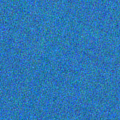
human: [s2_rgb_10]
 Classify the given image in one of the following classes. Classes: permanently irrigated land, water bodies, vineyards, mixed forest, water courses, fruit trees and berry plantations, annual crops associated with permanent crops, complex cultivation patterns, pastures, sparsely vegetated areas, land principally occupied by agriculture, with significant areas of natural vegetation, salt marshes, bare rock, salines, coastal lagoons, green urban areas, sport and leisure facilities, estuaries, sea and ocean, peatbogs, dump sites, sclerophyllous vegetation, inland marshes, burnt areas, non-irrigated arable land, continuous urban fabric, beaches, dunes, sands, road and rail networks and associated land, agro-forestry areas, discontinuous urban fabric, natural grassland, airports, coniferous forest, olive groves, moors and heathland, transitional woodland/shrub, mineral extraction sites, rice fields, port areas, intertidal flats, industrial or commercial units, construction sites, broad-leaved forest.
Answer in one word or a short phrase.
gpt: sea and ocean